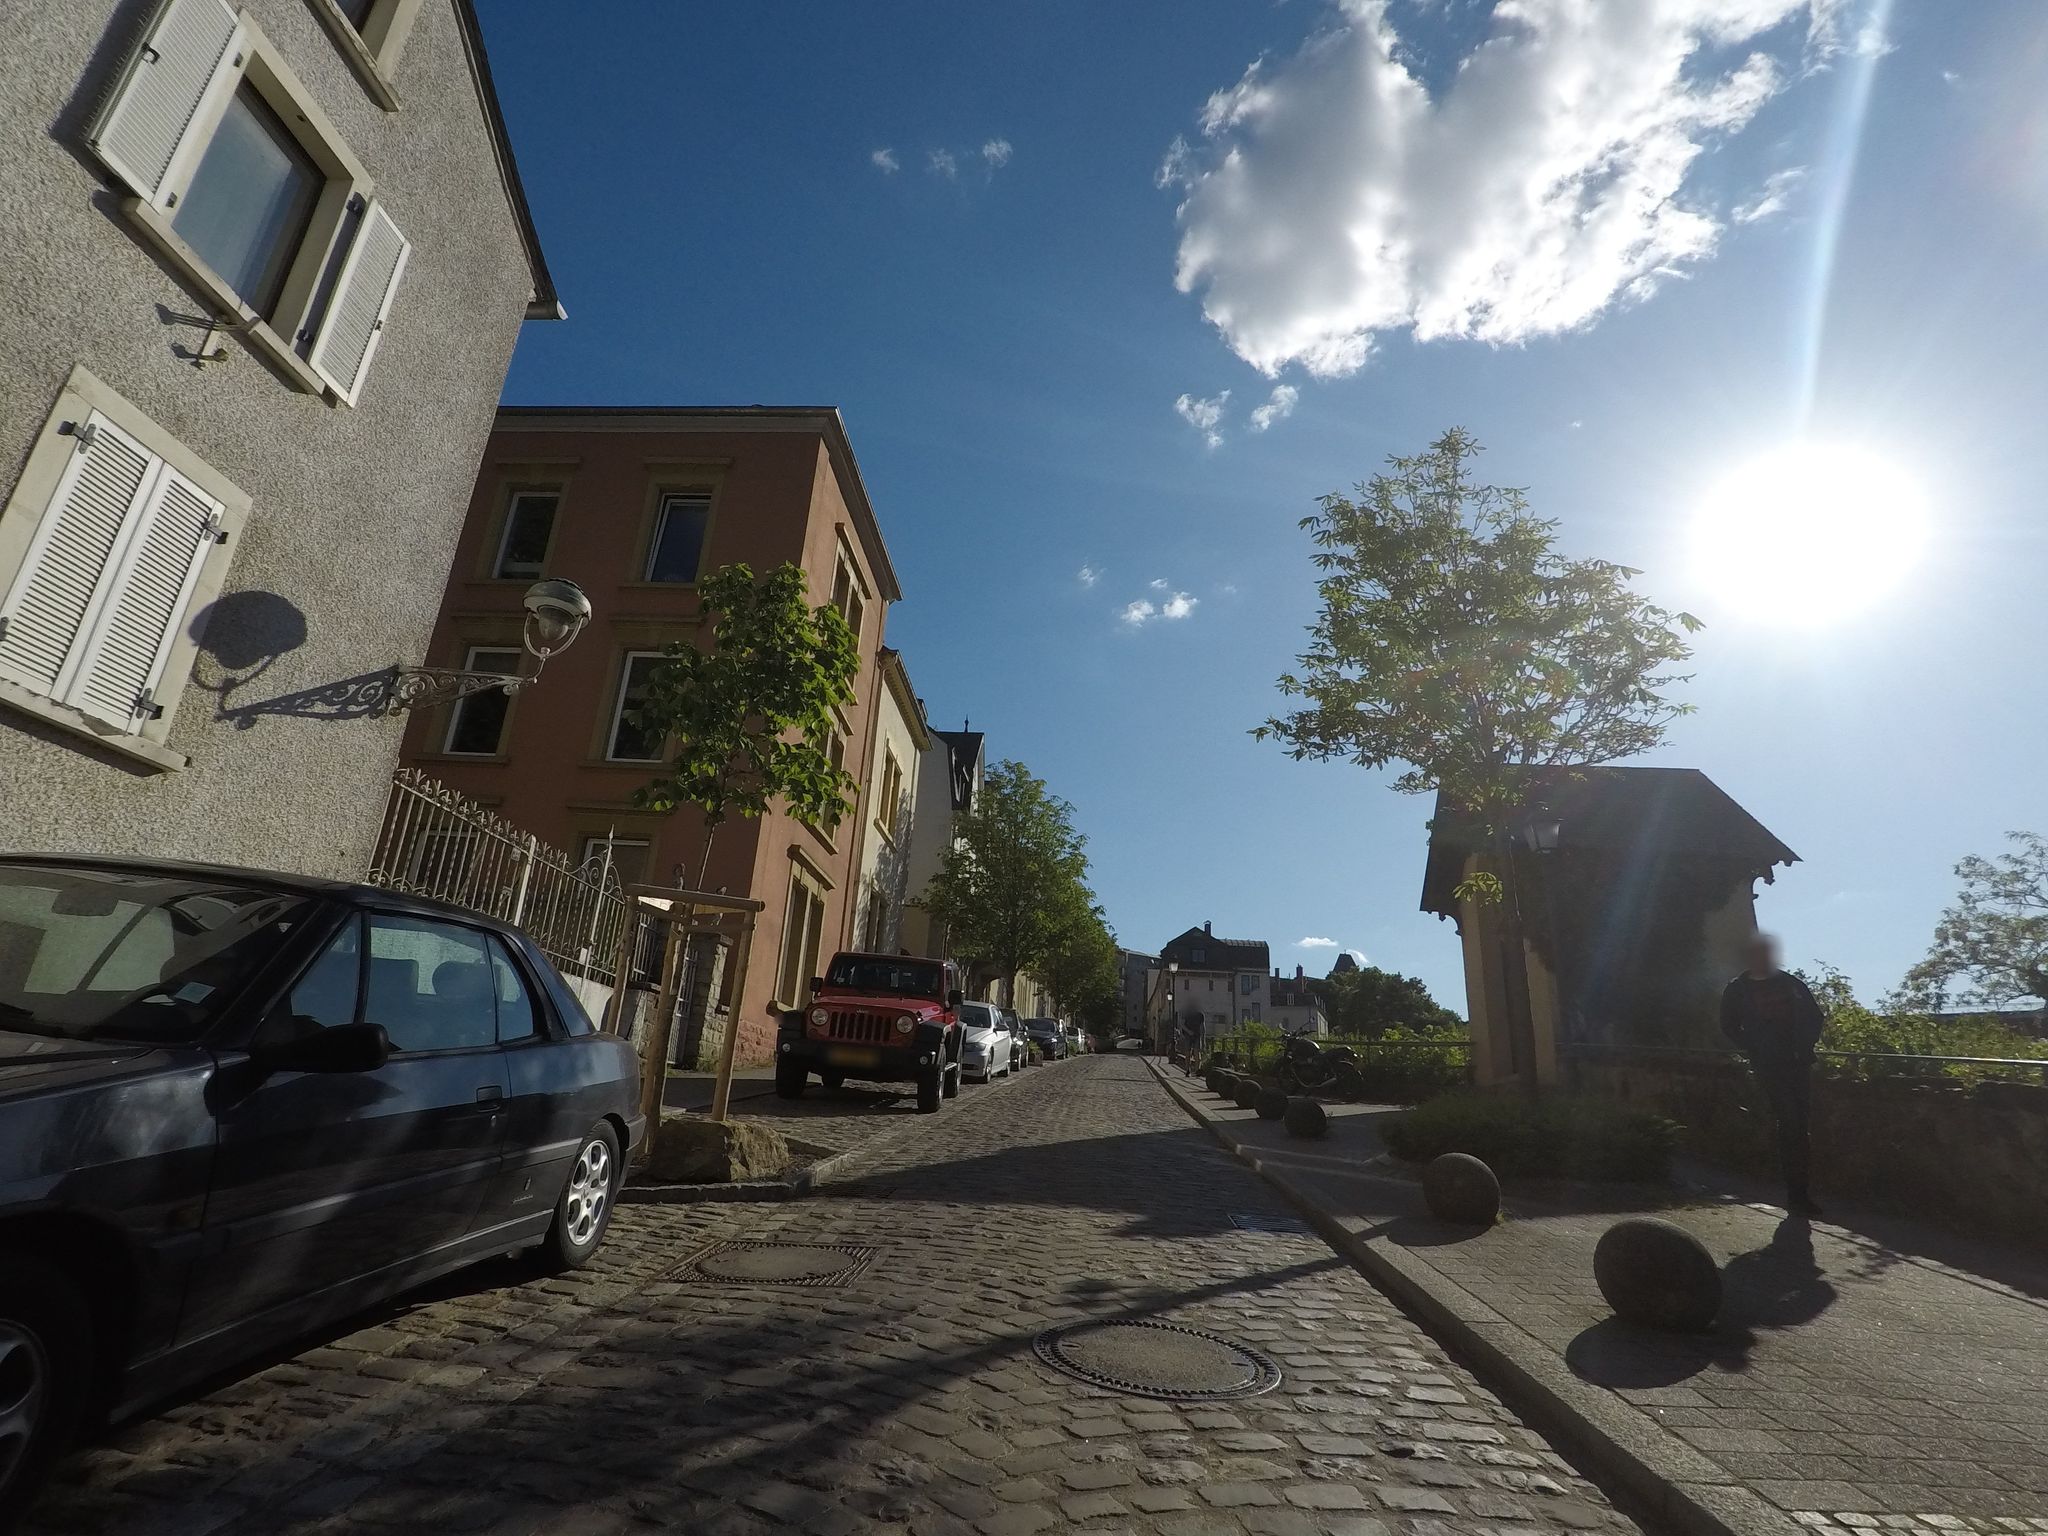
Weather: clear
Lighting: day
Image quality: good
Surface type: walking surface
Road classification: steps, footway
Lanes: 1
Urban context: urban centre
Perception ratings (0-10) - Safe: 0.58, Lively: 6.88, Beautiful: 6.94, Boring: 8.87, Depressing: 3.56, Wealthy: 7.69